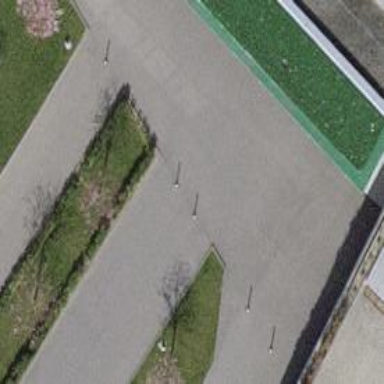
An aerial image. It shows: Bollard barrier.